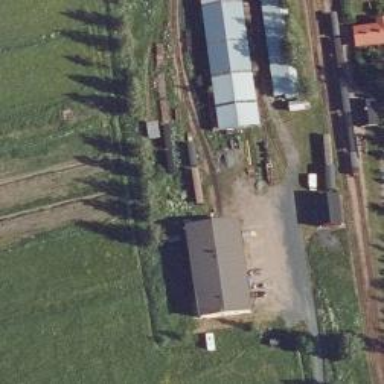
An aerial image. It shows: Narrow gauge railway in service yard.